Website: walmart
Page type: account-selection
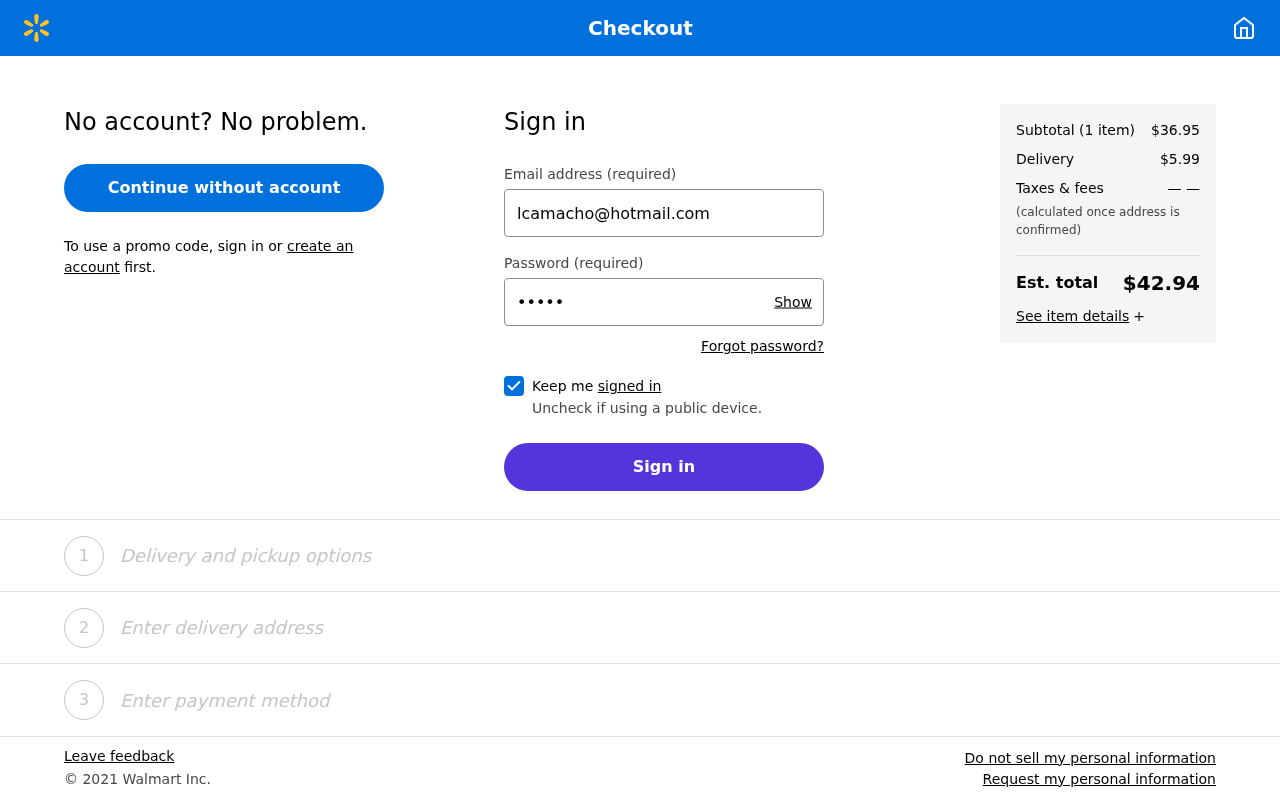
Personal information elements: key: PII_EMAIL
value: lcamacho@hotmail.com
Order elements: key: ORDER_NUM_ITEMS
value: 1
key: ORDER_SUBTOTAL
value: $36.95
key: ORDER_SHIPPING_COST
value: $5.99
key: ORDER_TOTAL
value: $42.94